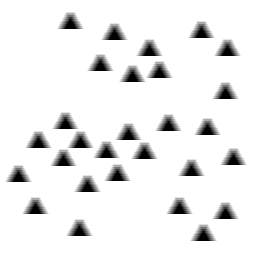
Squares: 0
Triangles: 28
Stars: 0
Total shapes: 28